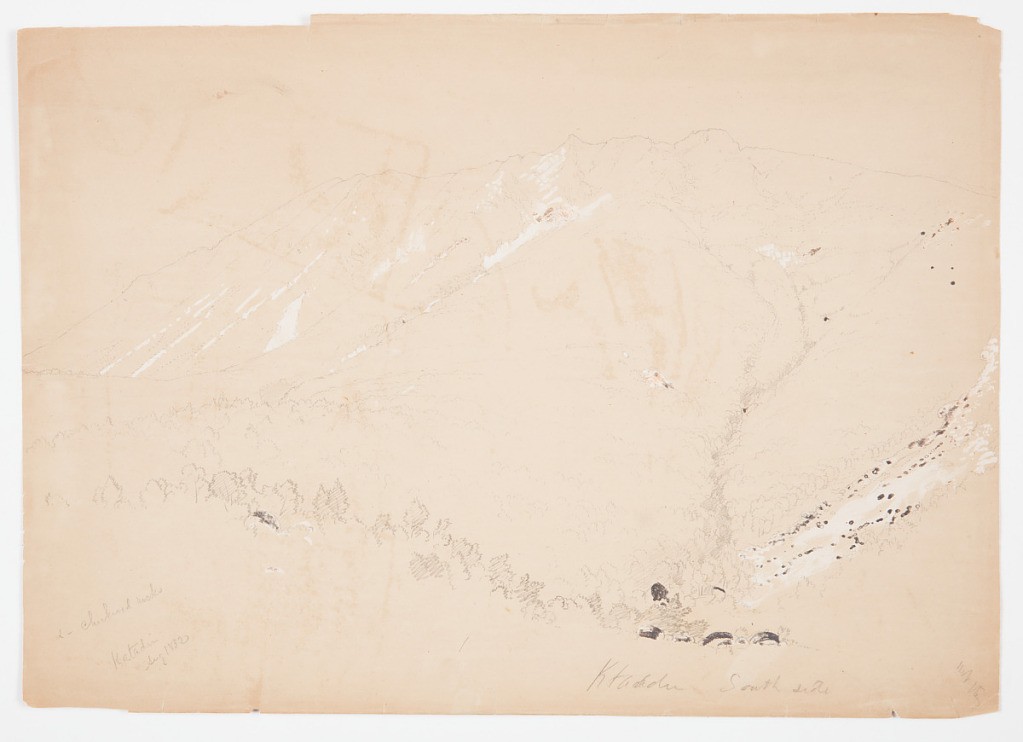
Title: South Face, Mt. Katahdin, Maine
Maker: Frederic Edwin Church, American, 1826–1900
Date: August 1852
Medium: Graphite, white gouache, and oxidized white gouache on tan wove paper
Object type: Drawing
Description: Landscape sketch showing a view of the south face of Mt. Katahdin in Maine, as viewed from the south or southeast. Trees cover rolling terrain in the foreground, interspersed with large boulders. At right, a steep, wooded gully extends up the mountain from the foreground into the middle distance. A large, bulging ridge forms a triangle roughly at the center. Behind, the rugged, serrated ridge of Mt. Katahdin stretches across the composition and features a particularly sharp, pyramidal summit at upper center beside another rounded one at right. Rocks all along the mountainside are highlighted in white gouache.